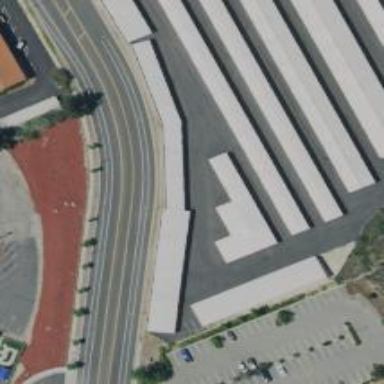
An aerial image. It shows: Warehouse building.